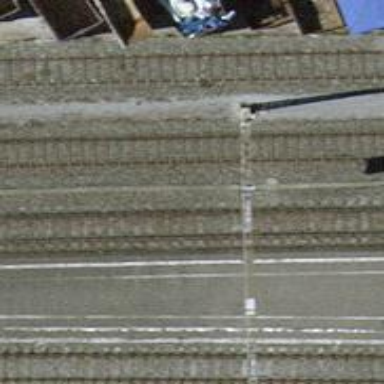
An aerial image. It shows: Railway signal.